Question: I like the small pie progress bar like it's in Xcode, when search for a string in the project (Shift-Command-F), see picture.
How can this be called on iOS? I'd love to have it for a download queue.
Thanks in advance.

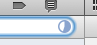
Answer: May be you can use <URL>